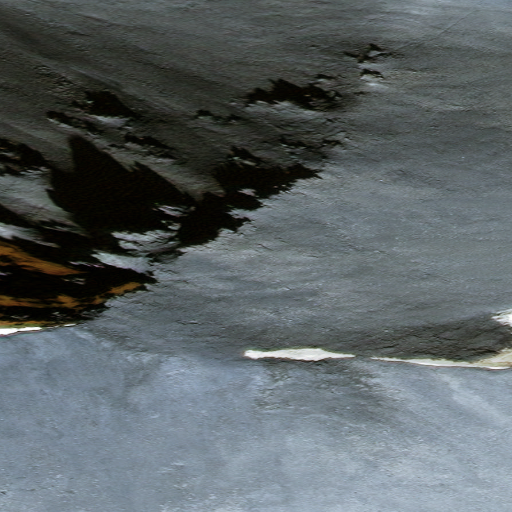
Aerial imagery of mountain in Alaska named Mount Stuver containing only unknown